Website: walmart
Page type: account-selection
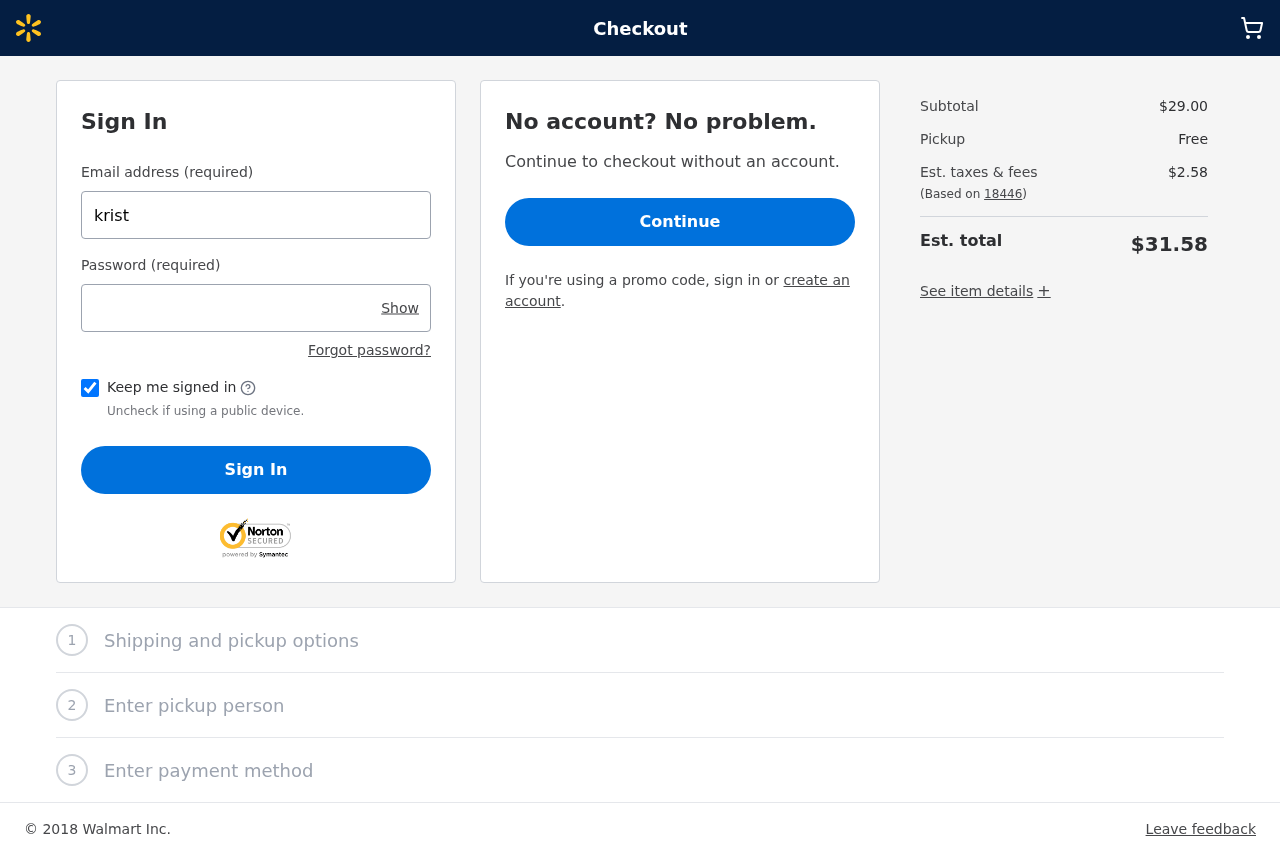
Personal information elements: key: PII_LOGIN_USERNAME
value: kristina400
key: PII_POSTCODE
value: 18446
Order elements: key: ORDER_SUBTOTAL
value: $29.00
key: ORDER_TAX
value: $2.58
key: ORDER_TOTAL
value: $31.58